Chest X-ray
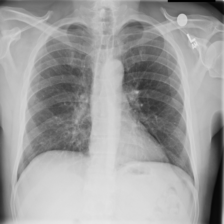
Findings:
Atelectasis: negative
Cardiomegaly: negative
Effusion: negative
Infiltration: negative
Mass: negative
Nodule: negative
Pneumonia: negative
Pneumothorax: negative
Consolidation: negative
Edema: negative
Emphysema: negative
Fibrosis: negative
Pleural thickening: negative
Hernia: negative